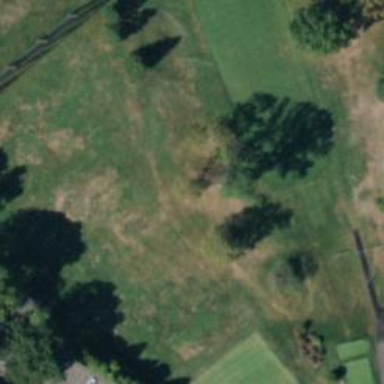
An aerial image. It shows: Grassy area designated as driving range for golf.